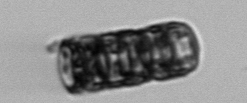
Label: Paralia_sulcata